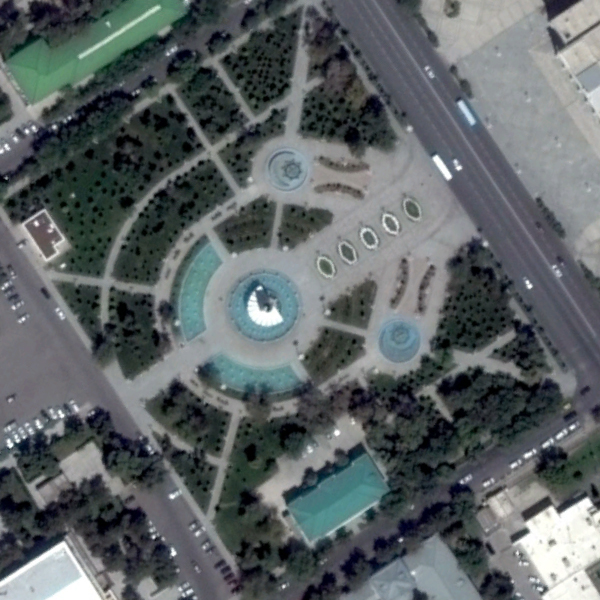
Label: Square